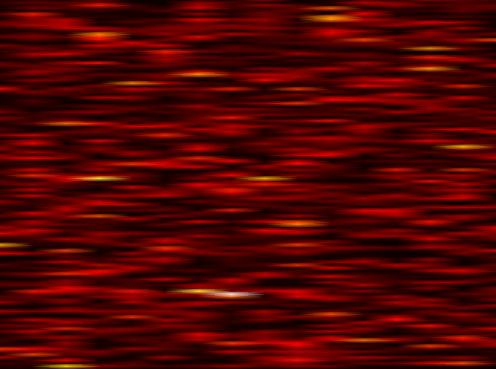
Label: UFMC